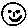
Label: smiley face